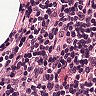
Metastatic tissue present: no